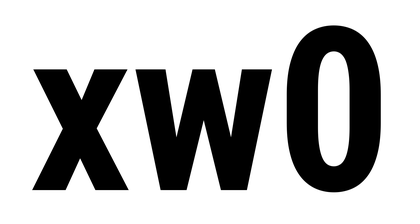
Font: Roboto_Condensed_Bold